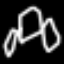
Label: frog